Question: Im pretty new to Android Layouts.
Im trying to set Age:EditText:Year in ratio 1:3:1 and same size on Height.
Should I use TableLayout? If yes how can i prevent TableRow1 from changing width etc when I do some stuff in other rows?

'''
<?xml version="1.0" encoding="utf-8"?>
<RelativeLayout xmlns:android="http://schemas.android.com/apk/res/android"
android:id="@+id/relative_layout"
android:layout_width="fill_parent"
android:layout_height="fill_parent"
>
<TextView
android:id="@+id/txtAge"
android:layout_width="wrap_content"
android:layout_height="wrap_content"
android:layout_alignBaseline="@+id/search_text"
android:layout_alignBottom="@+id/search_text"
android:layout_alignParentLeft="true"
android:text="Age"
android:layout_weight="0.3"
android:textAppearance="?android:attr/textAppearanceLarge" />
<TextView
android:id="@+id/txtYears"
android:layout_width="wrap_content"
android:layout_height="wrap_content"
android:layout_alignBaseline="@+id/search_text"
android:layout_alignBottom="@+id/search_text"
android:layout_alignParentRight="true"
android:text="Years"
android:layout_weight="0.3"
android:textAppearance="?android:attr/textAppearanceLarge" />
<EditText
android:id="@+id/search_text"
android:layout_width="wrap_content"
android:layout_height="wrap_content"
android:layout_alignParentTop="true"
android:layout_toLeftOf="@id/txtYears"
android:layout_toRightOf="@id/txtAge"
android:ems="10"
android:hint="Enter your age"
android:inputType="text|number"
android:lines="1"
android:layout_weight="0.7"
android:maxLength="2"
android:maxLines="1" />
<TextView
android:id="@+id/txtHeight"
android:layout_width="wrap_content"
android:layout_height="wrap_content"
android:layout_alignParentLeft="true"
android:layout_alignBaseline="@+id/enterHeight"
android:layout_below="@+id/search_text"
android:text="Height"
android:textAppearance="?android:attr/textAppearanceLarge"
android:layout_weight="1"/>
<Spinner
android:id="@+id/spinHeight"
android:layout_width="wrap_content"
android:layout_height="wrap_content"
android:layout_alignParentRight="true"
android:layout_alignTop="@+id/txtHeight"
android:layout_weight="1" />
<EditText
android:id="@+id/enterHeight"
android:layout_width="wrap_content"
android:layout_height="wrap_content"
android:layout_below="@+id/search_text"
android:layout_toLeftOf="@+id/spinHeight"
android:layout_toRightOf="@+id/txtHeight"
android:ems="10"
android:hint="Enter your height"
android:inputType="text|number"
android:lines="1"
android:layout_weight="3"
android:maxLength="3"
android:maxLines="1" >
<requestFocus />
</EditText>
</RelativeLayout>
'''
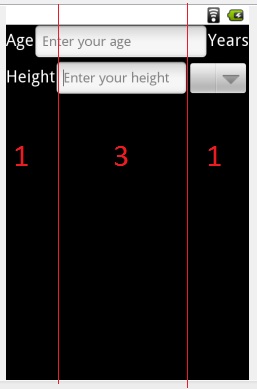
Answer: I think this is what you want. see image below.
'''
<?xml version="1.0" encoding="utf-8"?>
<LinearLayout xmlns:android="http://schemas.android.com/apk/res/android"
android:layout_width="match_parent"
android:layout_height="match_parent"
android:orientation="vertical" >
<LinearLayout
android:layout_width="match_parent"
android:layout_height="50dp"
android:orientation="horizontal"
android:weightSum="100" >
<TextView
android:layout_width="0dp"
android:layout_height="match_parent"
android:layout_weight="20"
android:gravity="center_vertical|center_horizontal"
android:text="Age"
android:textColor="#FFF"
android:textSize="16sp"
android:textStyle="bold" />
<EditText
android:layout_width="0dp"
android:layout_height="match_parent"
android:layout_weight="60" />
<TextView
android:layout_width="0dp"
android:layout_height="match_parent"
android:layout_weight="20"
android:gravity="center_vertical|center_horizontal"
android:text="Years"
android:textColor="#FFF"
android:textSize="16sp"
android:textStyle="bold" />
</LinearLayout>
<LinearLayout
android:layout_width="match_parent"
android:layout_height="50dp"
android:orientation="horizontal"
android:weightSum="100" >
<TextView
android:layout_width="0dp"
android:layout_height="match_parent"
android:layout_weight="20"
android:gravity="center_vertical|center_horizontal"
android:text="Height"
android:textColor="#FFF"
android:textSize="16sp"
android:textStyle="bold" />
<EditText
android:layout_width="0dp"
android:layout_height="match_parent"
android:layout_weight="60" />
<Spinner
android:layout_width="0dp"
android:layout_height="match_parent"
android:layout_weight="20" />
</LinearLayout>
</LinearLayout>
'''